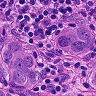
Metastatic tissue present: yes